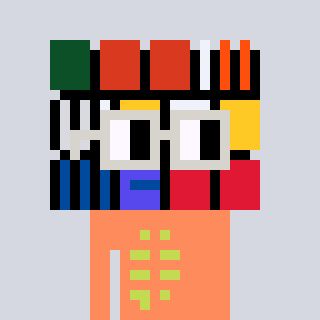
a pixel art character with square light gray glasses, a abstract-shaped head and a peachy-colored body on a cool background